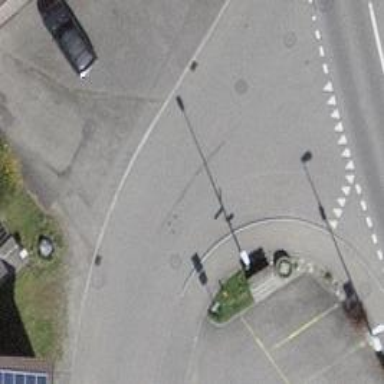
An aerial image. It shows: Guidepost providing information.